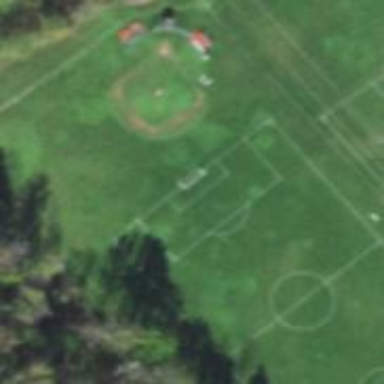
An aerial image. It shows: Baseball pitch for leisure land.